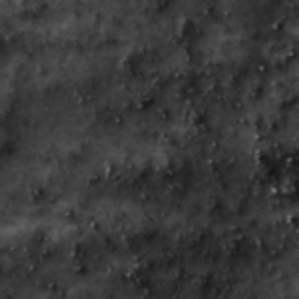
Label: frost